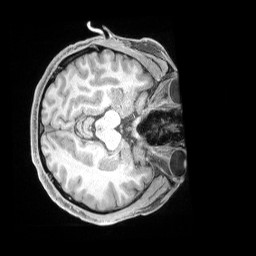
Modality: T1w
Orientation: axial
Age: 35
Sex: male
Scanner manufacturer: siemens
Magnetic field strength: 3 T
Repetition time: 2 s
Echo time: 0.00211 s